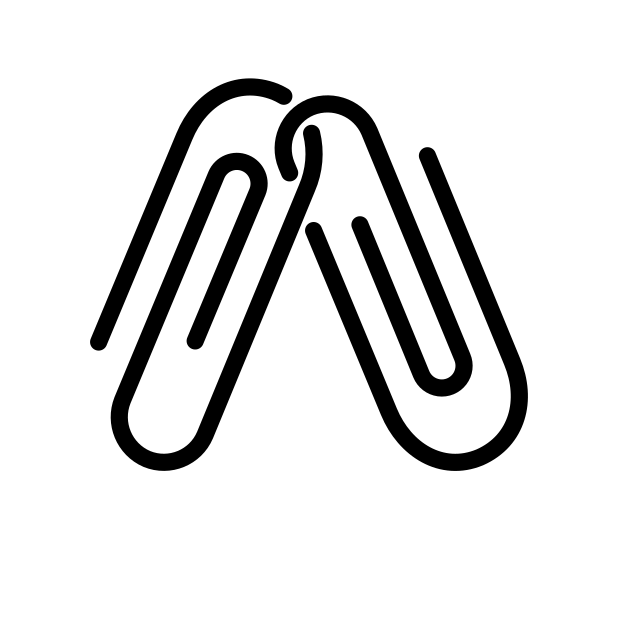
Emoji: 🖇
Name: linked paperclips
Unicode: 0x1f587